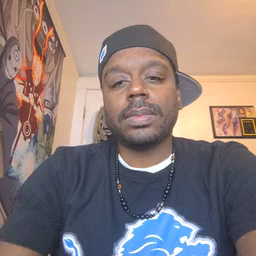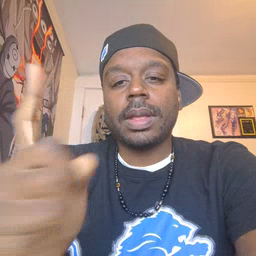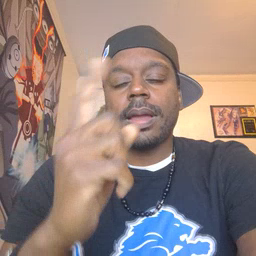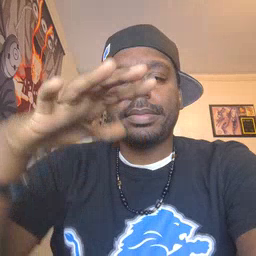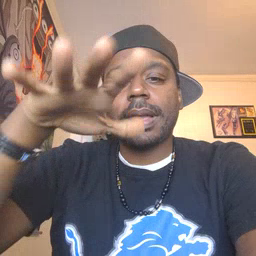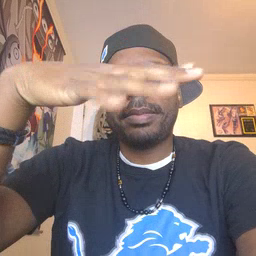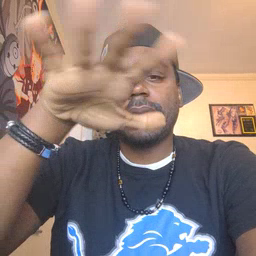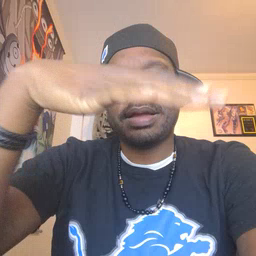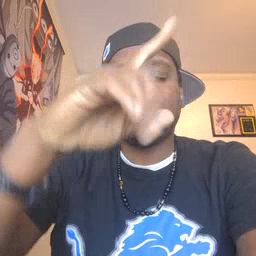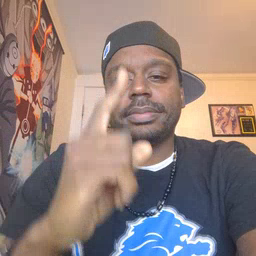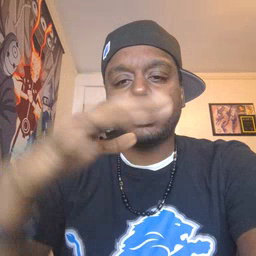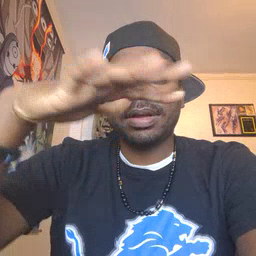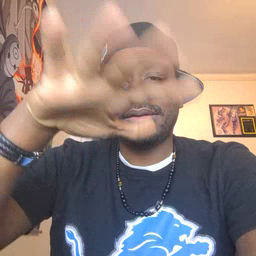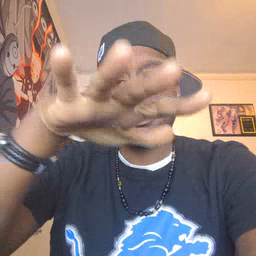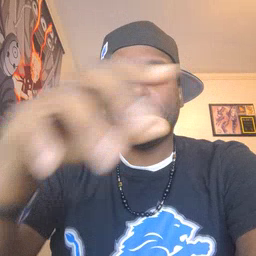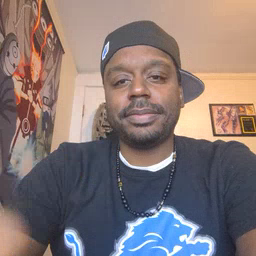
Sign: helicopter